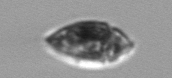
Label: Amphidinium